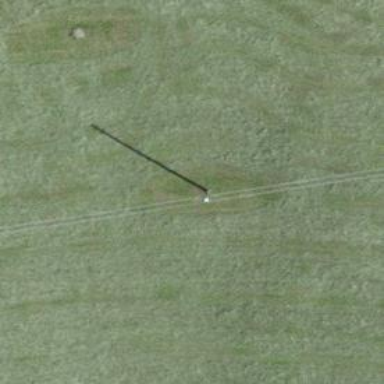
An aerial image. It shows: Utility pole as the man-made structure.